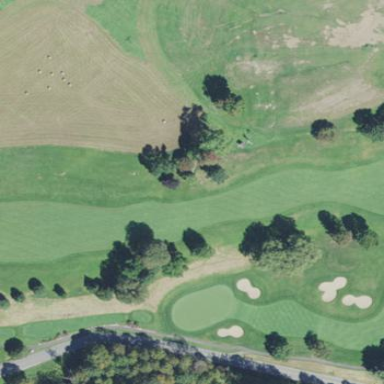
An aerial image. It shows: Golf fairway surrounded by grass.